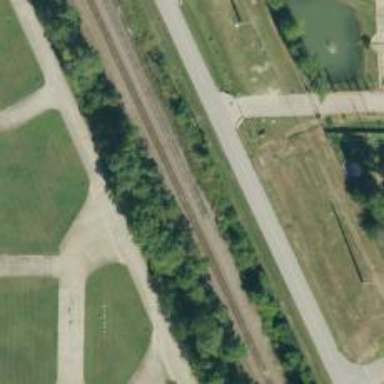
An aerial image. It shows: Disused railway siding.